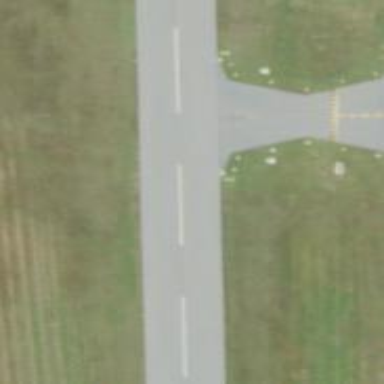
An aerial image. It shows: Runway surface made of asphalt at airport.